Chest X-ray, AP view. Patient: 33 years old, sex F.
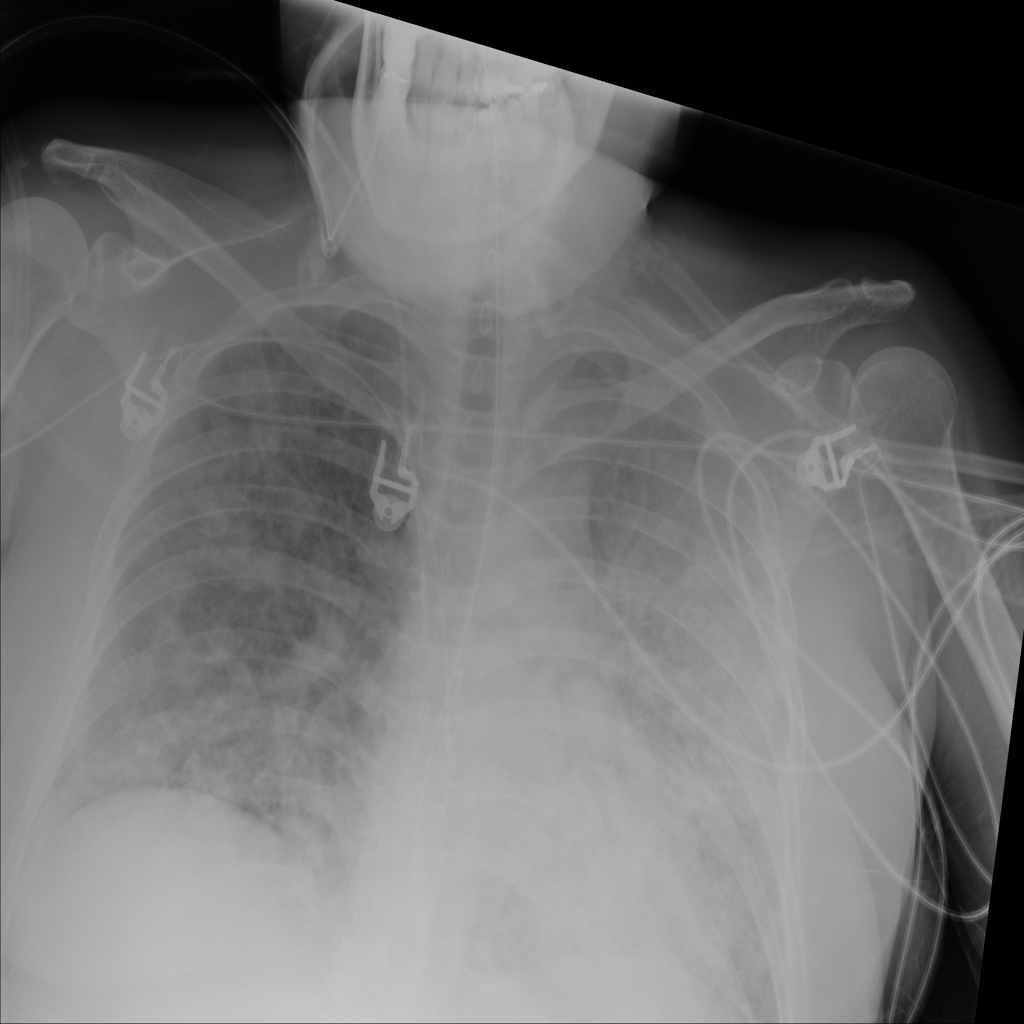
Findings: Consolidation, Infiltration